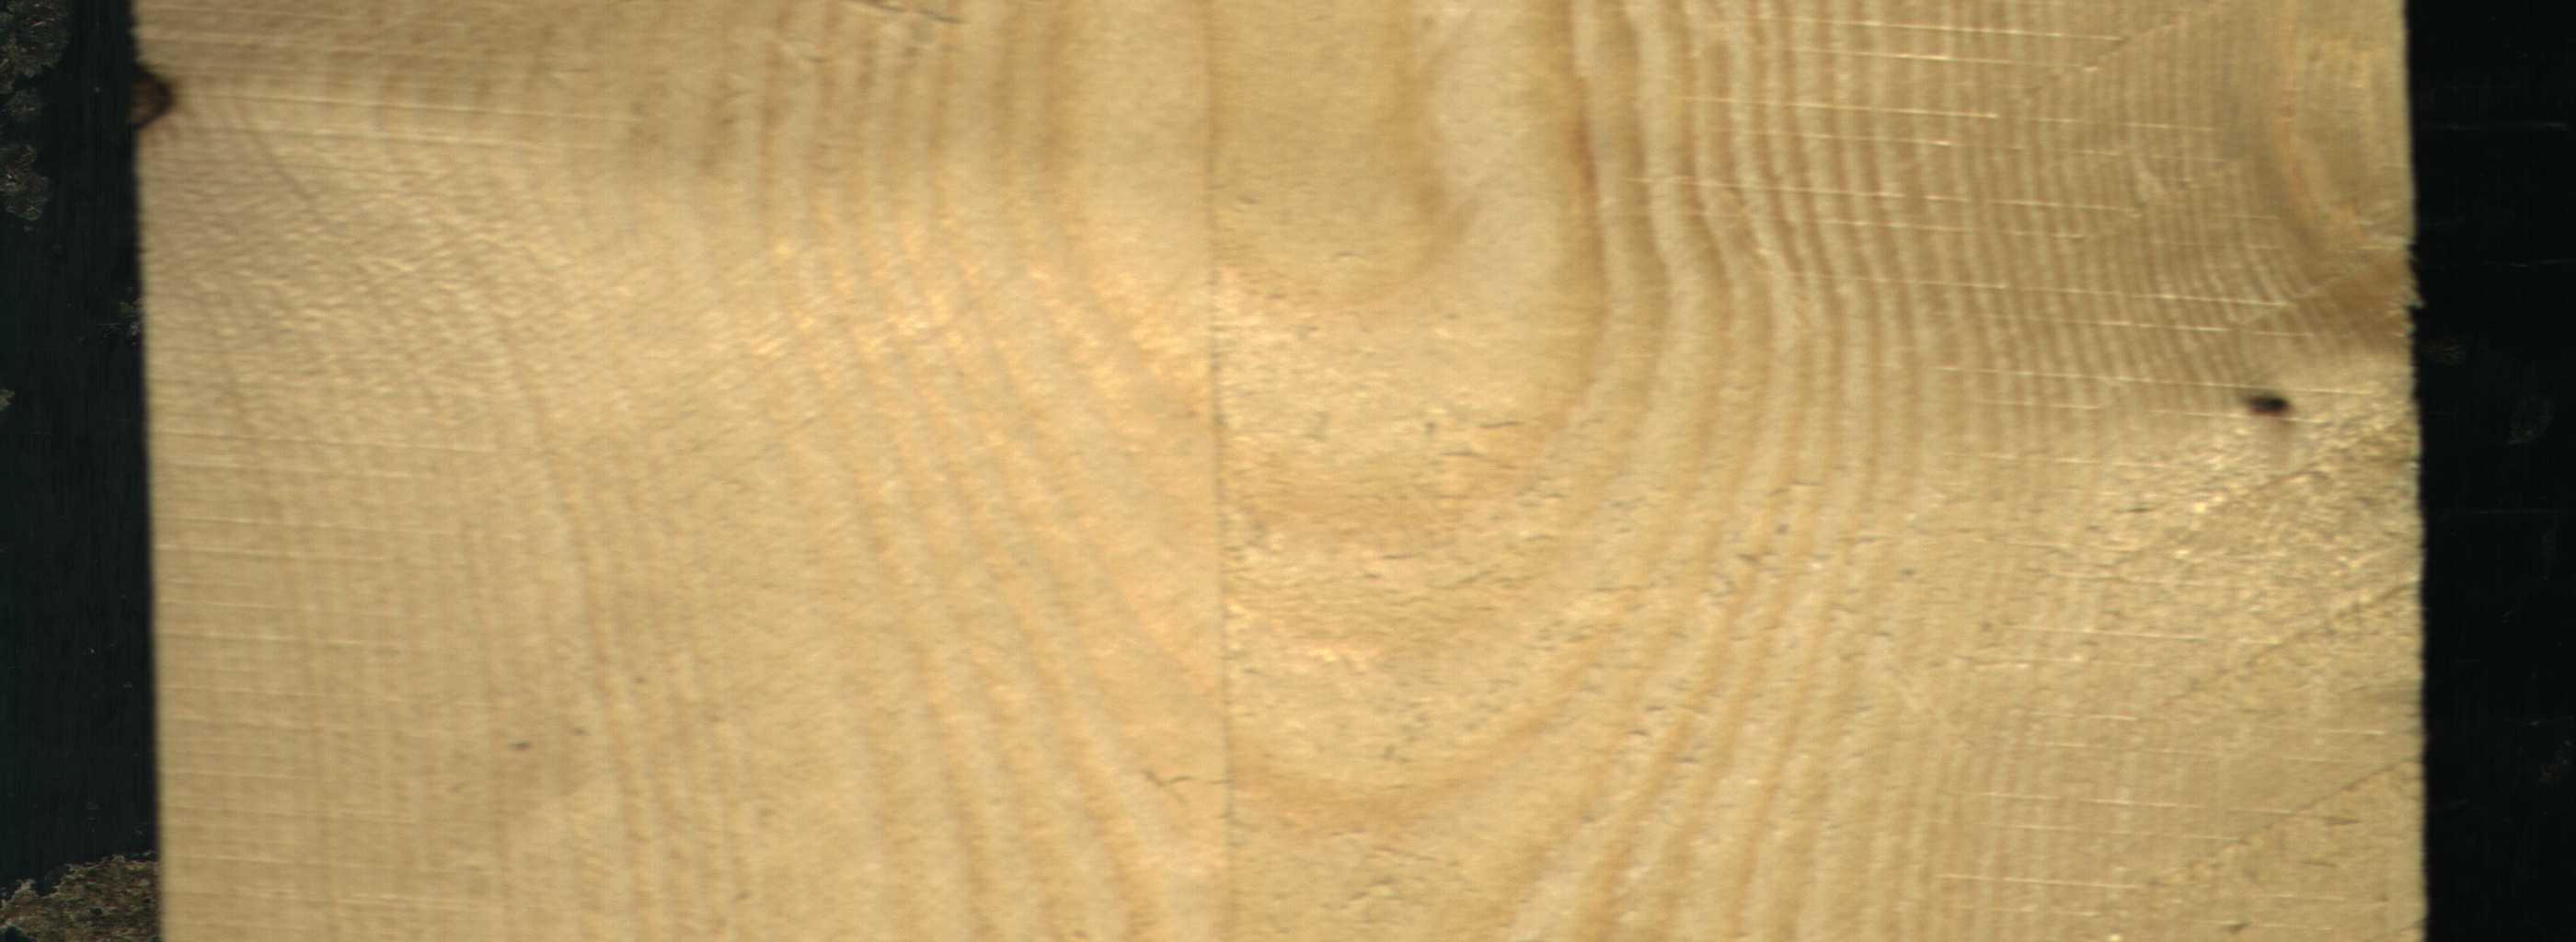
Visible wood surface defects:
Knot_missing
Dead_Knot